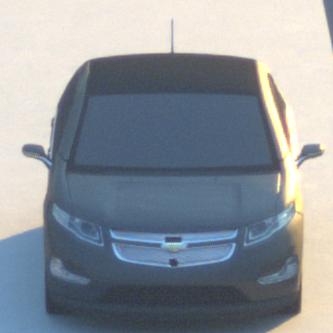
Make: Chevrolet
Model: Volt
Detailed model: Volt
Model produced from: 2011/11
Model produced until: 2014/08
Doors: 5
Color: gray
Road condition: dry road
Daytime: sunrise or sunset
Contrast: medium contrast